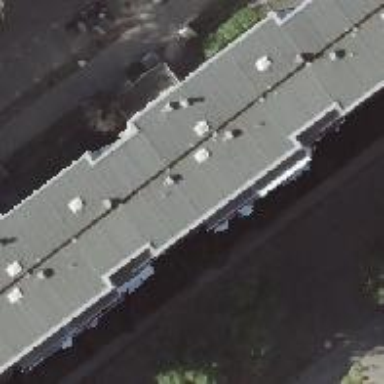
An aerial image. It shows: Building with apartments and flat roof.